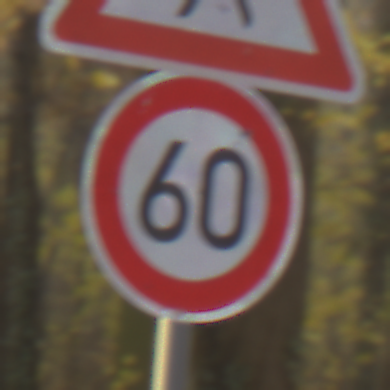
Verkehrszeichen: Geschwindigkeit60
Zusatzzeichen oben: FussgaengerRechts
Umgebung: Outdoor, Nature
Tageszeit: MorningAfternoon
Wetter: Overcast
Licht: Natural
Jahreszeit: Autumn
Kontrast: LowContrast